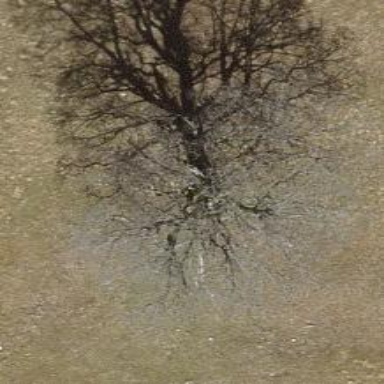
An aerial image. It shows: Beautiful tree in nature.